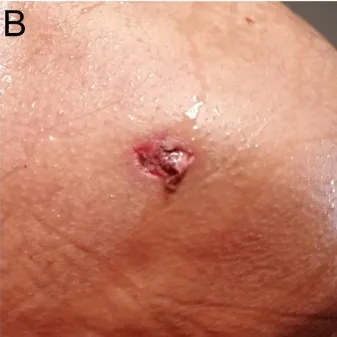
B, A linear, slit-like lacerated exit wound on the back.
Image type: medical_photograph (skin_photograph)